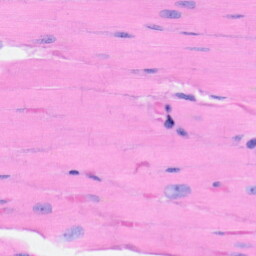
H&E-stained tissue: Heart